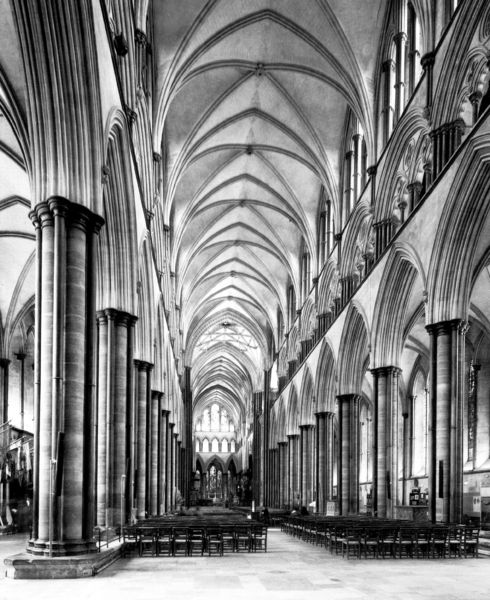
Titel: Kathedrale Salisbury/Wiltshire
Standort: Salisbury (EU - GB)
Schlagwörter: fenster, pfeiler, schwarz, stühle, säule, säulen, weiss, innenraum, kirche, sessel, gesang, gotik, abstufungen, bank, fotografie, bögen, gewölbe, dom, altar, schlussstein, kirchenschiff, mittelschiff, pfarrer, dienste, obergaden, schlusssteine, spitzbögen, messe, schwarz/weiß, s/w, saule, bogengewölbe, schwarz/wei0, banc